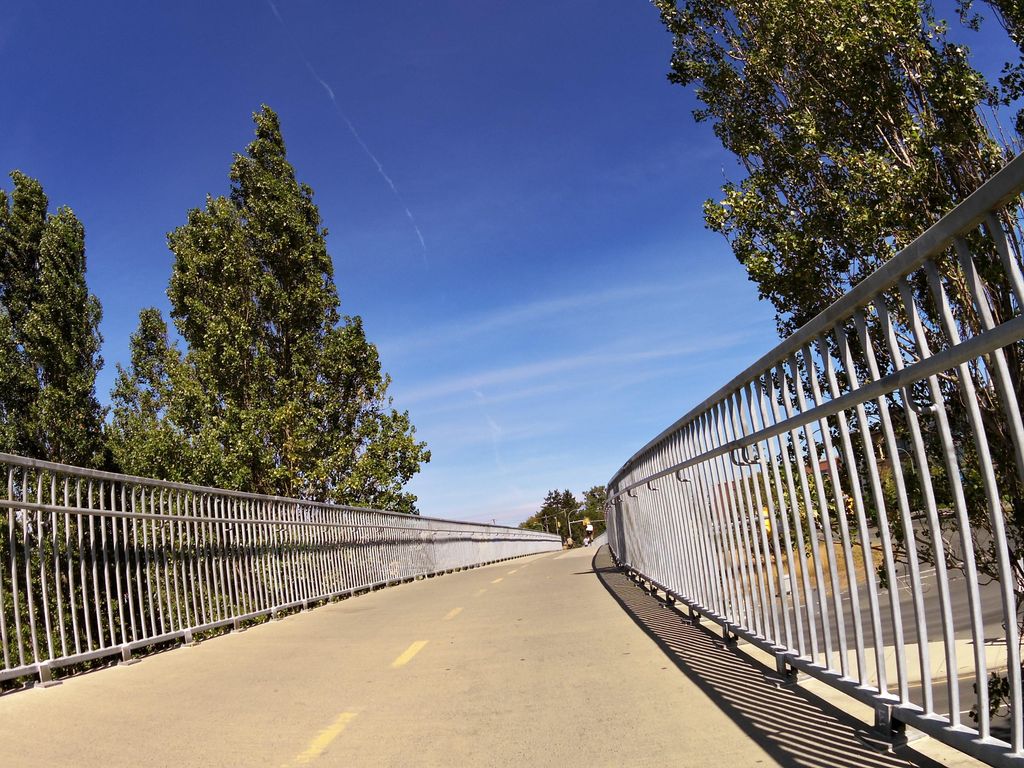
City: victoria